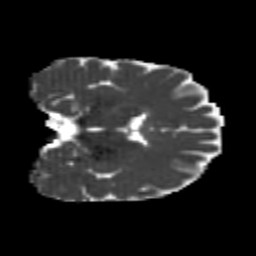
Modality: MD
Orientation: coronal
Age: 25
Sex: female
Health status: healthy
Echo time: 0.074 s